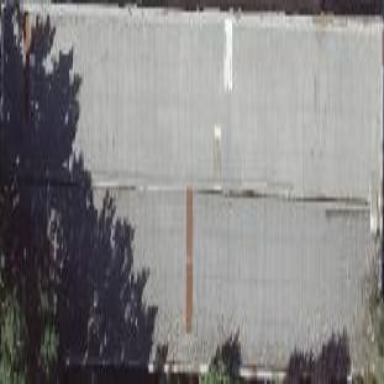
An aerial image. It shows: Commercial building with flat roof.